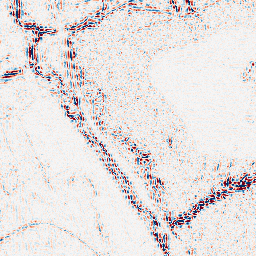
Category: wavelet
Decomposition family: wavelet_dwt
Decomposition parameters: wavelet: coif2
level: 2
Upsampling method: quartic
Upsampling parameters: scale: 8
Upsampling scale: 8